Question: How do I set the color of my labels in a custom form region I developed for Outlook 2010 to match the user selected theme color? Please see picture below about the demonstration of what I'm trying to do.
I'm trying to match my custom form label forecolor to whatever the selected theme forecolor is of the Outlook instance.

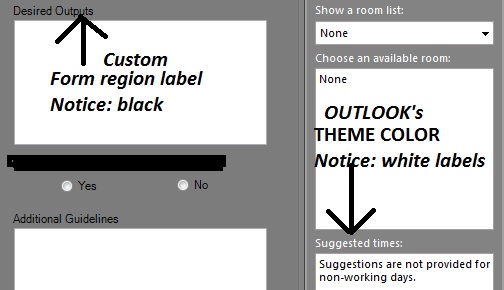
Answer: From what I can tell (and I may be wrong) Outlook gets its theme from Windows (unless you are meaning email or stationary theme. I would try that route.
Update: Looking around some more I see if you go into an email and then Office Button -> Editor Options -> Theme you can choose between 3 default themes (blue, black and silver) but the only thing I can see that updates in the registry is the key at:
'''
HKCU\Software\Microsoft\Office
.0\Common\Theme
'''
I'm using Office 2007. The bad part is that it is just plugging in a hex number that appears to correspond to the theme but I don't see where one can find the mappings for this.